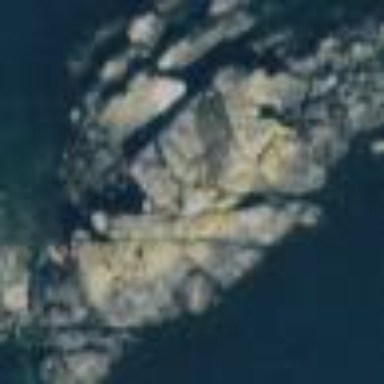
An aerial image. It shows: Islet located along the natural coastline.